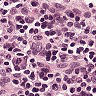
Metastatic tissue present: no